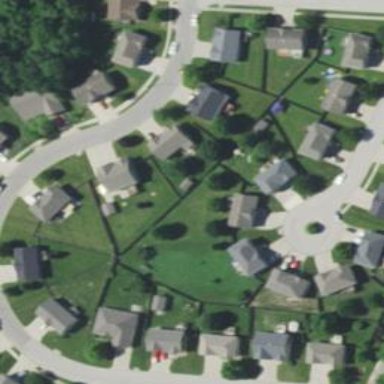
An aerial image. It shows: Residential area composed of single-family homes.